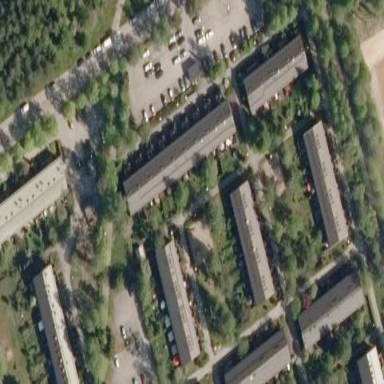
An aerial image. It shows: Terrace building.